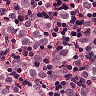
Metastatic tissue present: yes